Question: I'm trying to change the background of a navigation bar by creating a layer and adding it as a sublayer to the navigation bar. However, this is only affecting the navigation bar.

I wan't it to affect the whole top of the screen. Code included:
'''
let navBarLayer = StyleUtils.createGradientLayerWithColors(color: StyleUtils.Colors.SKY_BLUE, frame: (self.navigationController?.navigationBar.bounds)!)
self.navigationController?.navigationBar.layer.addSublayer(navBarLayer)
'''
The function returns a CAGradientLayer for the given frame.
What am I missing? Thank you in advance.
I tried Nathaniel answer, but got this:
<URL>
It's worth mentioning that this is also a TableView.
I found this <URL> that helped me solve the problem.
The final correct code is:
'''
func setNavBarColor() {
let navBar = self.navigationController?.navigationBar
//Make navigation bar transparent
navBar?.setBackgroundImage(UIImage(), for: .default)
navBar?.shadowImage = UIImage()
navBar?.isTranslucent = true
//Create View behind navigation bar and add gradient
let behindView = UIView(frame: CGRect(x: 0, y:0, width: UIApplication.shared.statusBarFrame.width, height: UIApplication.shared.statusBarFrame.height + (navBar?.frame.height)!))
let layerTop = StyleUtils.createGradientLayerWithColors(color: StyleUtils.Colors.SKY_BLUE, frame: behindView.bounds)
behindView.layer.insertSublayer(layerTop, at: 0)
self.navigationController?.view.insertSubview(behindView, belowSubview: navBar!)
}
'''
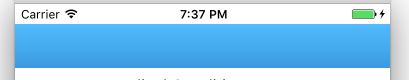
Answer: First I set the NavigationBar to transparent:
'''
self.navigationBar.setBackgroundImage(UIImage(), for: .default)
self.navigationBar.shadowImage = UIImage()
self.navigationBar.isTranslucent = true
self.navigationBar.backgroundColor = UIColor.clear
'''
Then I add the gradient to the view behind the status bar and the navigation bar:
'''
let gradient = CAGradientLayer()
gradient.frame = CGRect(x: 0, y: 0, width: UIApplication.sharedApplication().statusBarFrame.width, height: UIApplication.sharedApplication().statusBarFrame.height + self.navigationController!.navigationBar.frame.height)
gradient.locations = [0.0,1.0]
gradient.colors = [UIColor.anyColor().colorWithAlphaComponent(0.4).CGColor, UIColor.clearColor().CGColor]
self.view.layer.addSublayer(gradient)
self.view.backgroundColor = UIColor.clear
'''